Aerial crown-view tile of a tropical tree (Barro Colorado Island, Panama), acquired 20241112:
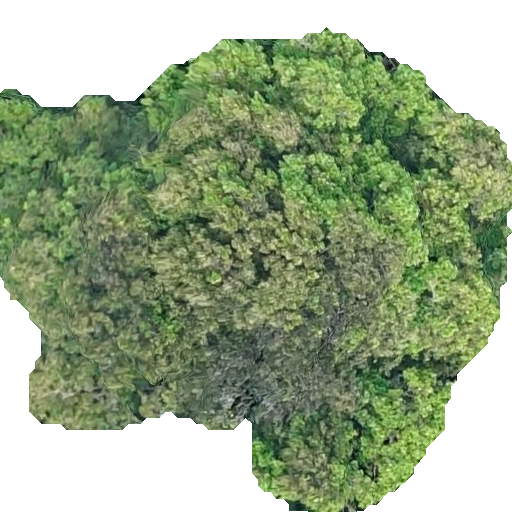
Species: Prioria copaifera
GBIF accepted scientific name: Prioria copaifera
Crown area: 284.969 m²